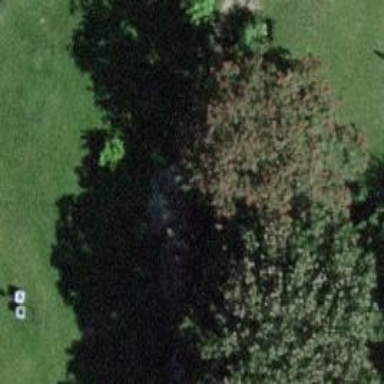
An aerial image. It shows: Broadleaved deciduous tree located in park.